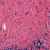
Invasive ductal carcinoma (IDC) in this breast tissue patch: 0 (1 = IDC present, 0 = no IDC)